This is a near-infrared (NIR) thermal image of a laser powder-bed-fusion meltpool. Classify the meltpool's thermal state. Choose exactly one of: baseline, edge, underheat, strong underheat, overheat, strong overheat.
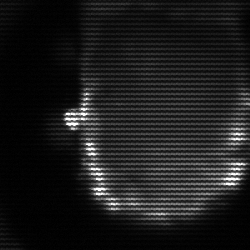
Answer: baseline